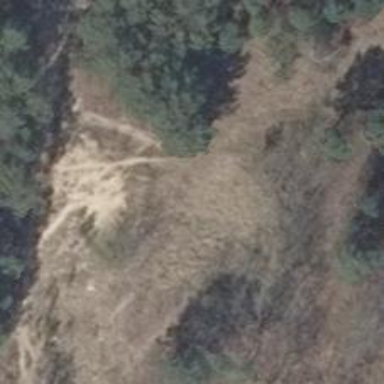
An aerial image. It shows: Dirt path.